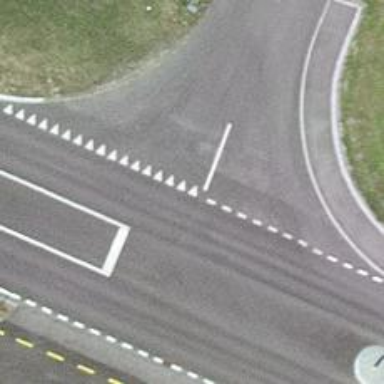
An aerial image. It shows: Road with "give way" sign.